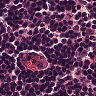
Metastatic tissue present: no